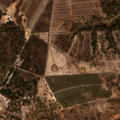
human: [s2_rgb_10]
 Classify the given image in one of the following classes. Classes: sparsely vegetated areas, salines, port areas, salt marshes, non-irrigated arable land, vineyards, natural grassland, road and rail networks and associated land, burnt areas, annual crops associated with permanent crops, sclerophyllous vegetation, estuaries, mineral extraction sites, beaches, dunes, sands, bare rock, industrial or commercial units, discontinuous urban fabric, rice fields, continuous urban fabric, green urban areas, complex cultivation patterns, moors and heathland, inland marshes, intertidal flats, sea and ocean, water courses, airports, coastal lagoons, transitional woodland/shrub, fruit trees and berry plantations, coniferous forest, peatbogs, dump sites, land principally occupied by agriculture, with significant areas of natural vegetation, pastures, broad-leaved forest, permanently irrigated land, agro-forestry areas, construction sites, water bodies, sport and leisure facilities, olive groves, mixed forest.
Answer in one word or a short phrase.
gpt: agro-forestry areas, broad-leaved forest, transitional woodland/shrub